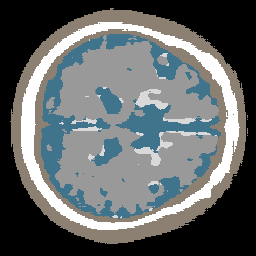
Label: no_lesion